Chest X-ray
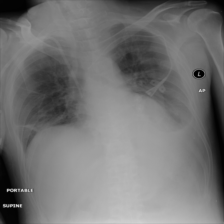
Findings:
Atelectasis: positive
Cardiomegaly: negative
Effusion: negative
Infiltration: negative
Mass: negative
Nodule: negative
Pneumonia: negative
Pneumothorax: negative
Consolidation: negative
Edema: negative
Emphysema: negative
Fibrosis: negative
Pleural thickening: negative
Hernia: negative